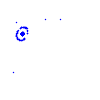
Particle: pion